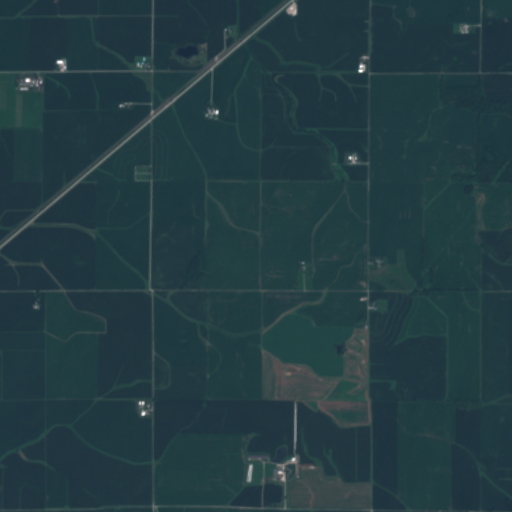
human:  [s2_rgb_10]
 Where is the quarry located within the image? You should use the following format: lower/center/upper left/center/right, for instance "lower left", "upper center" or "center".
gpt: There is no quarry in the image.